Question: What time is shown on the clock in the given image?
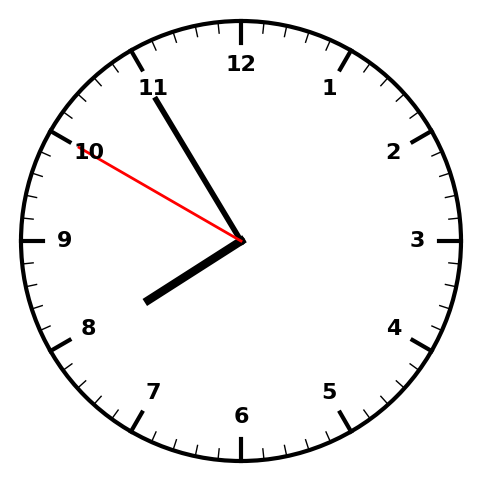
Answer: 07:54:50